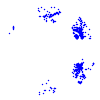
Particle: proton